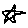
Label: star